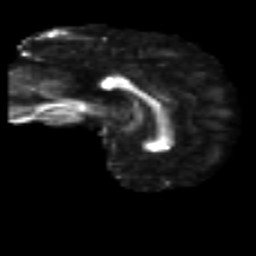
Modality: FA
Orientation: sagittal
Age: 25
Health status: ill
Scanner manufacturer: philips
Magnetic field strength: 3 T
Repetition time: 9 s
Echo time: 0.127 s